Interaction volume radius: 5 \u00c5
Interaction volume height: 35 \u00c5
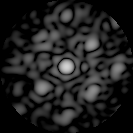
Disorder parameter: 0.4489